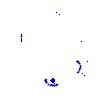
Particle: kaon